Field crop: maize
Growth stage: 2
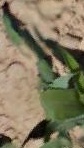
Species: maize